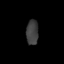
Tissue: lung
Cell type: Epithelial cells
Senescence score: 0.1813
Nuclear area (px): 293
Mean DAPI intensity: 62.775